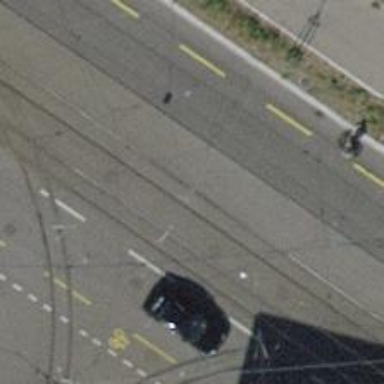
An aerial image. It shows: Tram level crossing on railway.